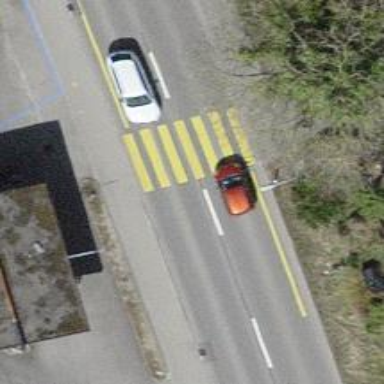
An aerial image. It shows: Uncontrolled zebra crossing on the road.